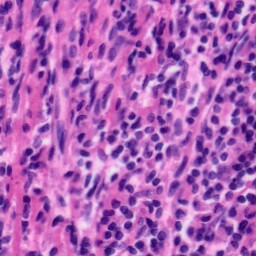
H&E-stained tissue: Tonsil